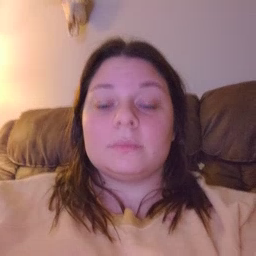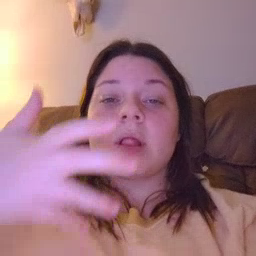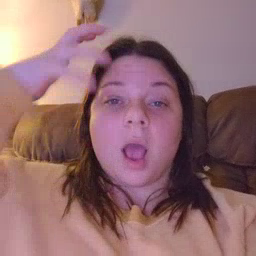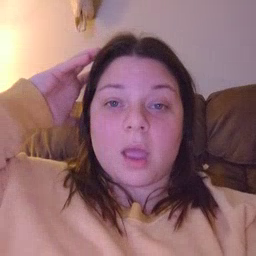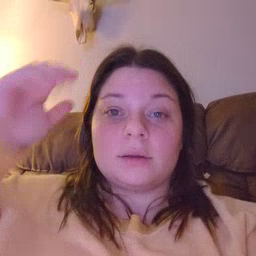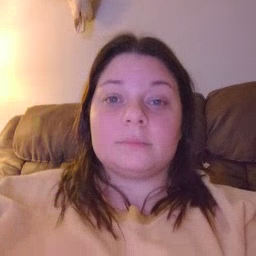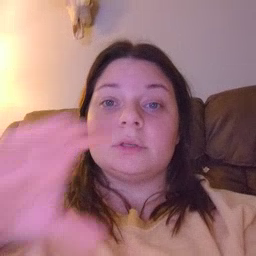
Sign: lion